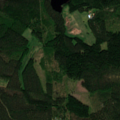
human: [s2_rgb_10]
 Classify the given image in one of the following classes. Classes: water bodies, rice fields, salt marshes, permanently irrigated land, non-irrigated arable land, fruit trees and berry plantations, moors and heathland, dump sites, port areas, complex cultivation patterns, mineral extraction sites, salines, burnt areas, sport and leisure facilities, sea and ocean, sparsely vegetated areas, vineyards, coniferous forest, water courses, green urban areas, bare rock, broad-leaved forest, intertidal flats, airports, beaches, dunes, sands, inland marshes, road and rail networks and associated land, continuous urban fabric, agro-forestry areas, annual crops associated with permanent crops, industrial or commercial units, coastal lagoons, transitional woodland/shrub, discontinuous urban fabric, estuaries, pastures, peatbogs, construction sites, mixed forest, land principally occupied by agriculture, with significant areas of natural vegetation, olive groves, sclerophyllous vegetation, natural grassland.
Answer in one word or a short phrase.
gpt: coniferous forest, water bodies